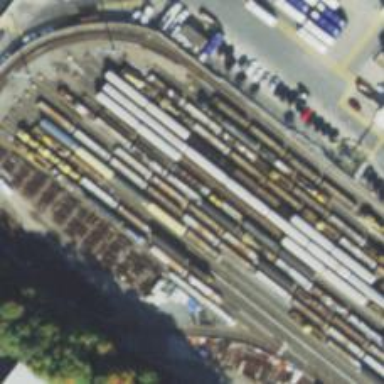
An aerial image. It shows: Yard used for servicing electrified rail. The rail is electrified from the top.